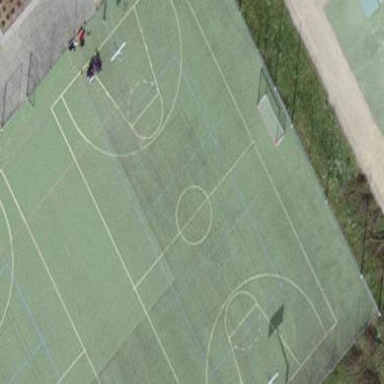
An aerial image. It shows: Basketball court on leisure land pitch.